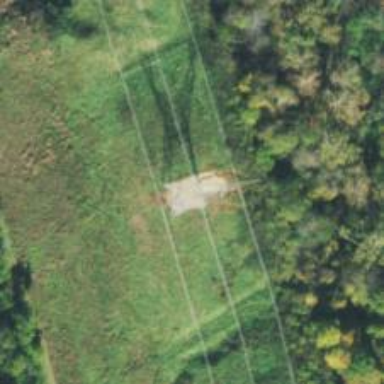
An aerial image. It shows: Lattice structure tower.